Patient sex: F
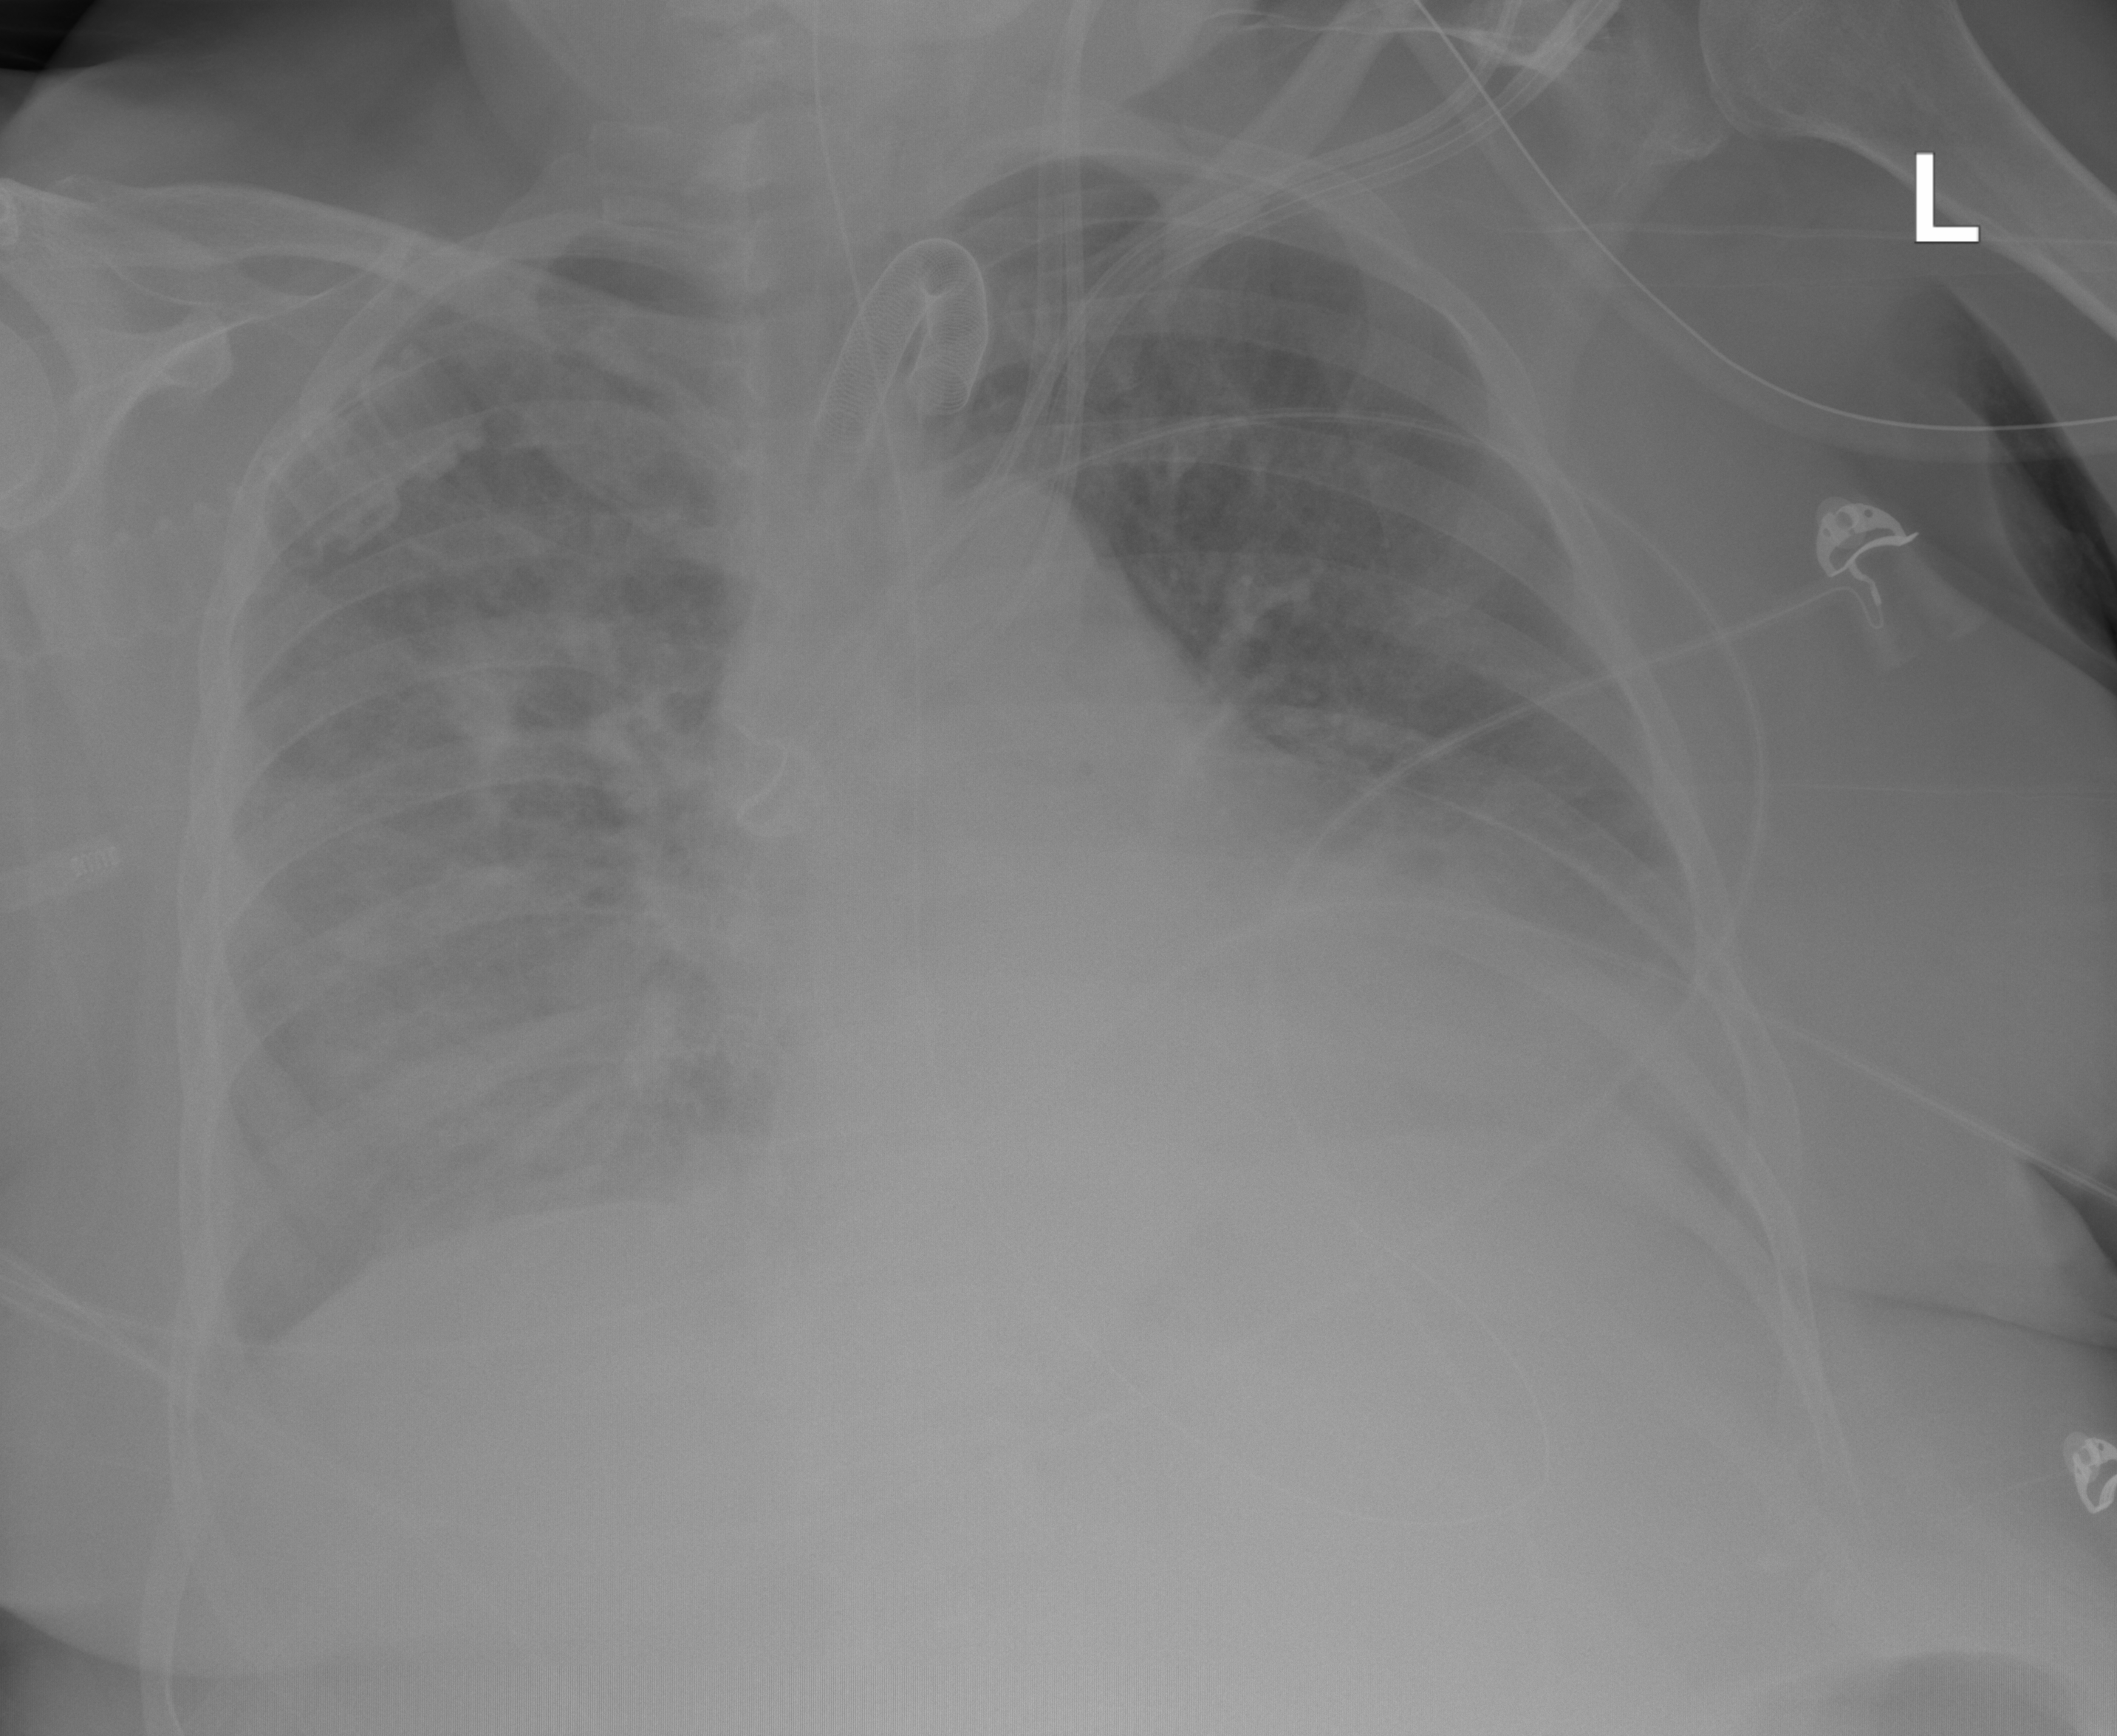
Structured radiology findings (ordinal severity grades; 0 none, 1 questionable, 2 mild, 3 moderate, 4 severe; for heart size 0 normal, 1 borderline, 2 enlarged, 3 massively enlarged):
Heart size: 3
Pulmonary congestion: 2
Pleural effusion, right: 3
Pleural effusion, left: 2
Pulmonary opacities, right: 3
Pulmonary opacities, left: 2
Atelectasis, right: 3
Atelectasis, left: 2